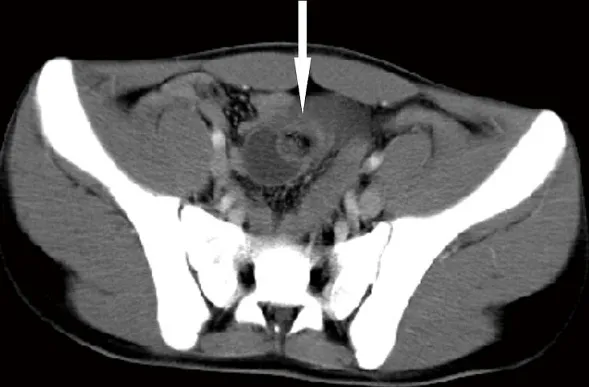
Typical sign of intestinal intussusception in abdominal CT scan: concentric circle (white arrow).
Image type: radiology (ct)